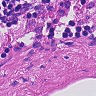
Metastatic tissue present: no